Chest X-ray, AP view. Patient: 51 years old, sex M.
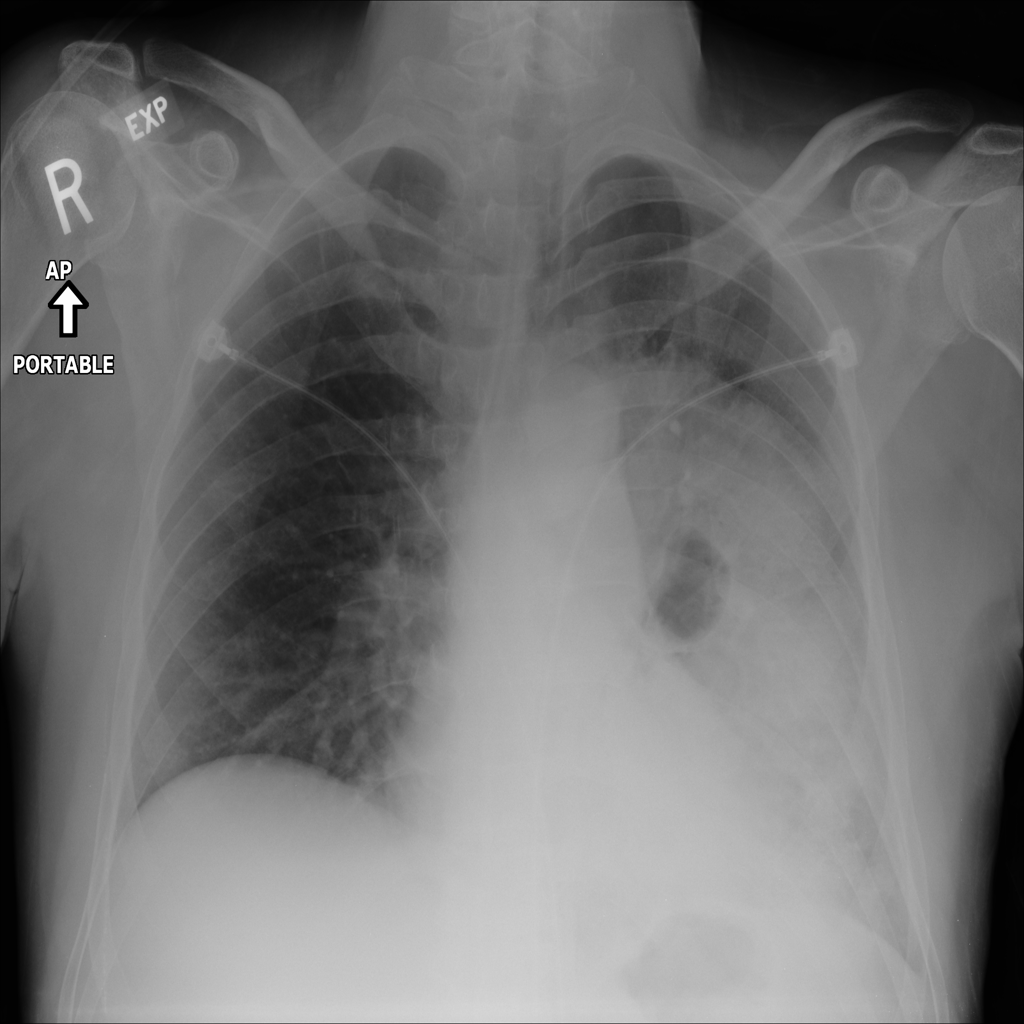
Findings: No Finding